Question: My Firebase data structure is made as shown here:

I want to iterate and search for a specific user email address.
I've tried using 'dataSnapshot' but after hours of work I ended up with nothing.
Would appreciate any help or examples.
Thank you.
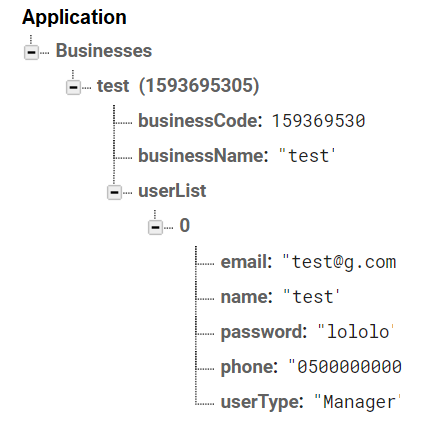
Answer: Your current structure allows you to easily find the users for a specific business. It does not however allow you to easily find a business for a specific user, or find a specific user across all businesses.
To allow the latter you'll want to store a flat list of users, so that you can search across that. A top-level node like this could work for this use case:
'''
Users: {
"$uid": {
"email": "test@g.com",
"business": "test <PHONE>)",
...
}
}
'''
Also see:
- <URL>